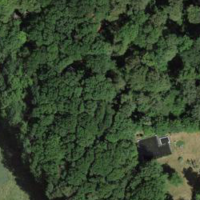
EUNIS habitat code: 41
Species observed at this site:
Allium ursinum